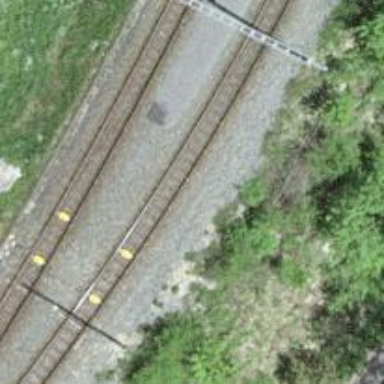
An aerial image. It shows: Narrow-gauge railway track with electrified contact line. The railway has one track.